Interaction volume radius: 5 \u00c5
Interaction volume height: 15 \u00c5
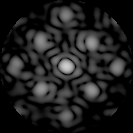
Disorder parameter: 0.3199